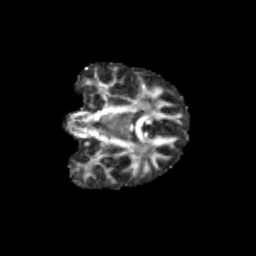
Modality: FA
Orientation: coronal
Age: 12
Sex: female
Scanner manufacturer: siemens
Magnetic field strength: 3 T
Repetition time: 3.8 s
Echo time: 0.07 s